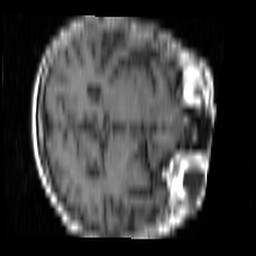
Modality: T1w
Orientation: axial
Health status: ill
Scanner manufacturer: siemens
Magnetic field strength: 1.5 T
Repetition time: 0.4 s
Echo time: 0.014 s